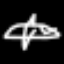
Label: airplane